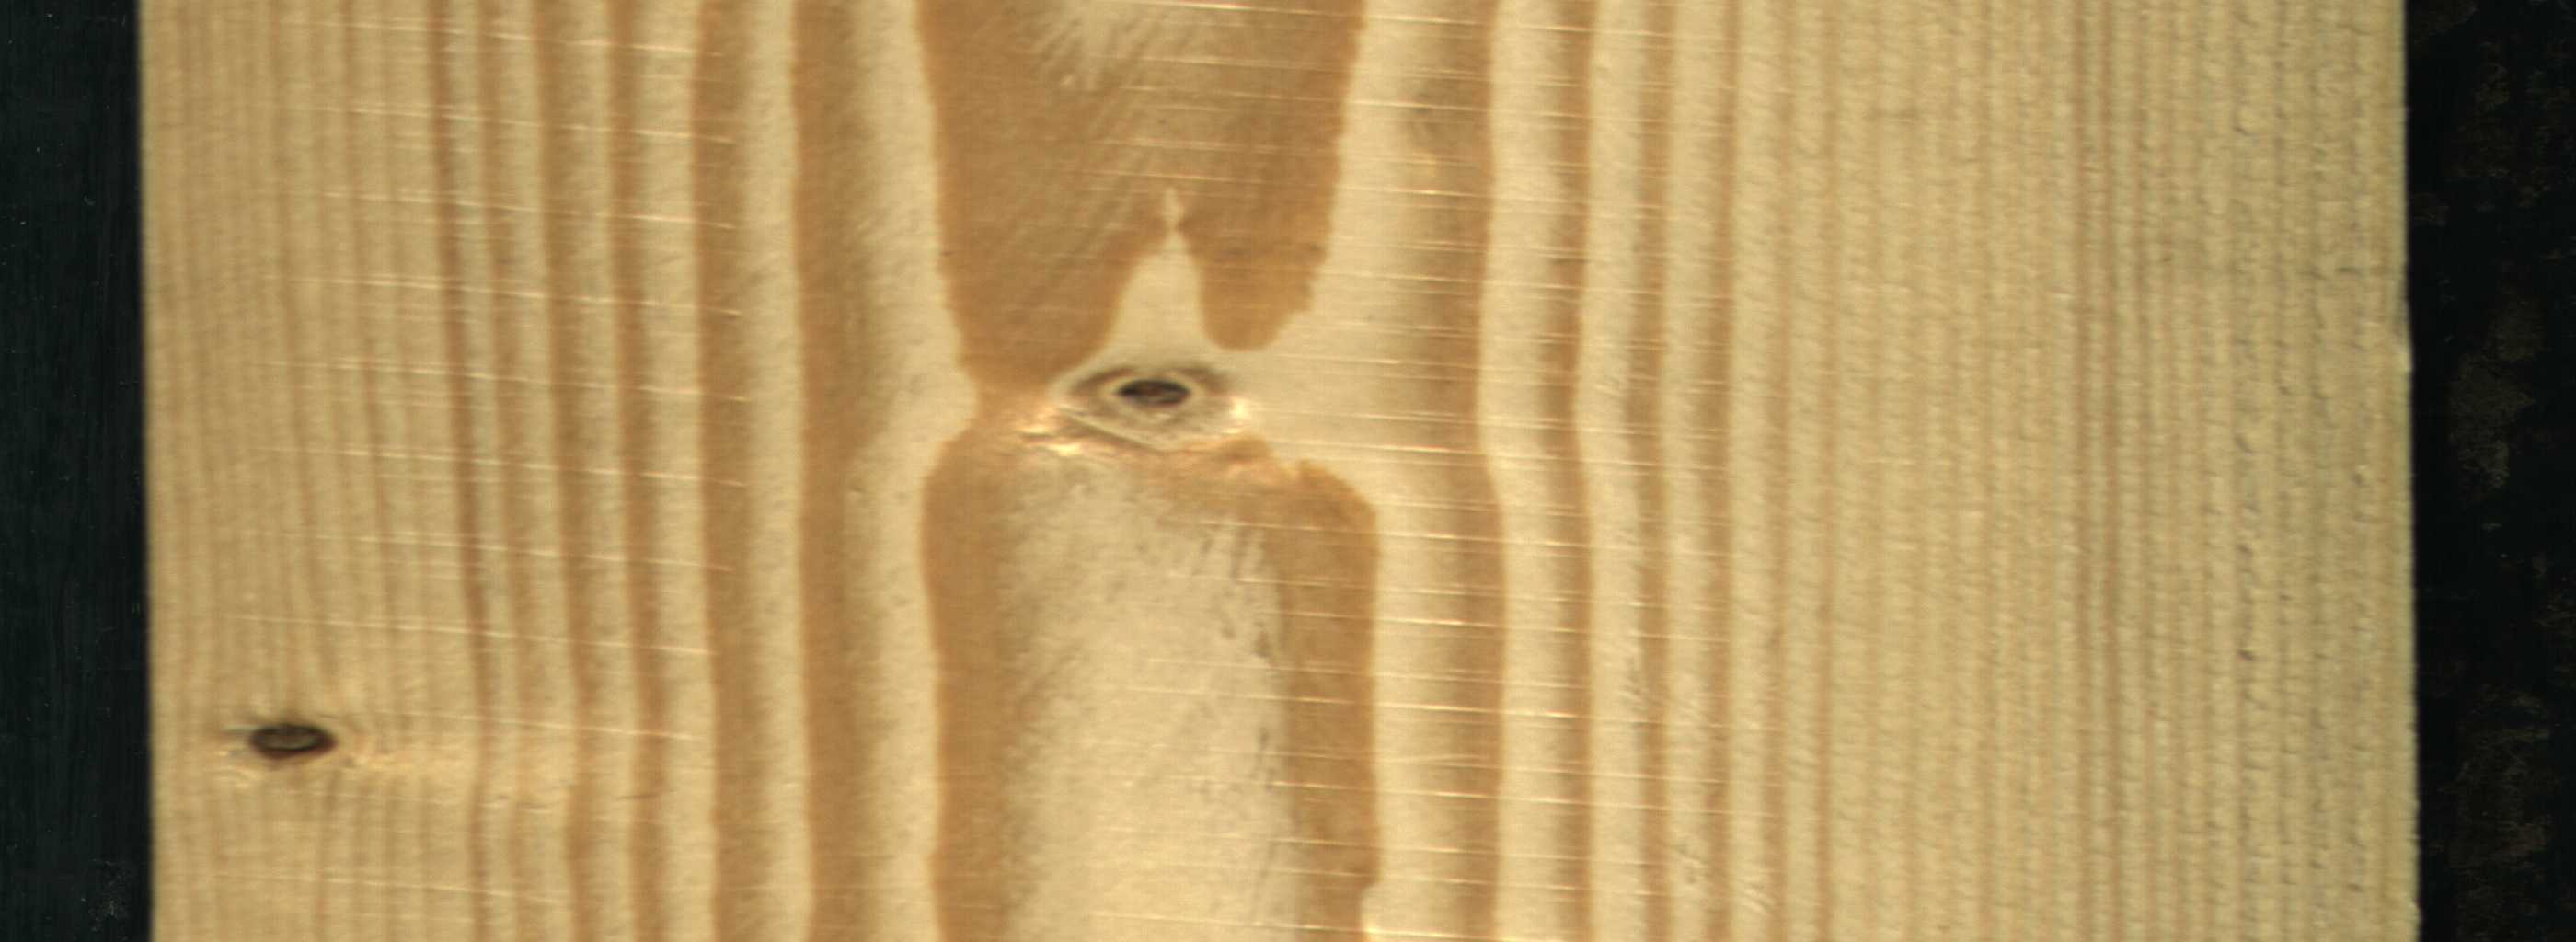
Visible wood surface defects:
Dead_Knot
Dead_Knot